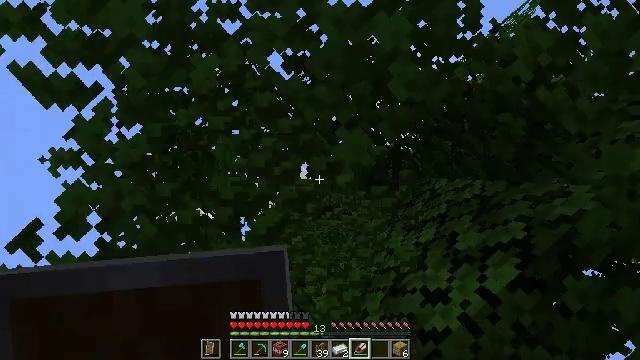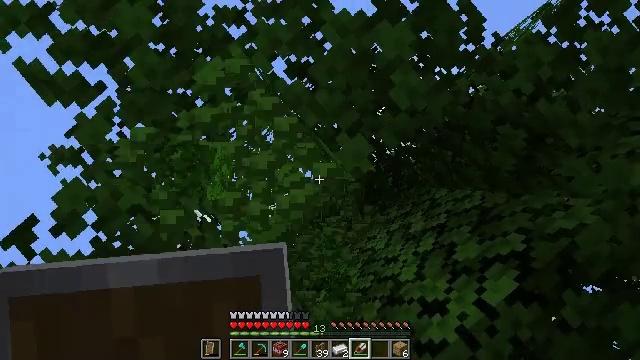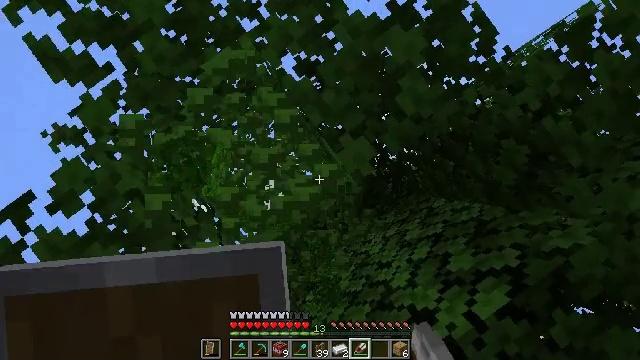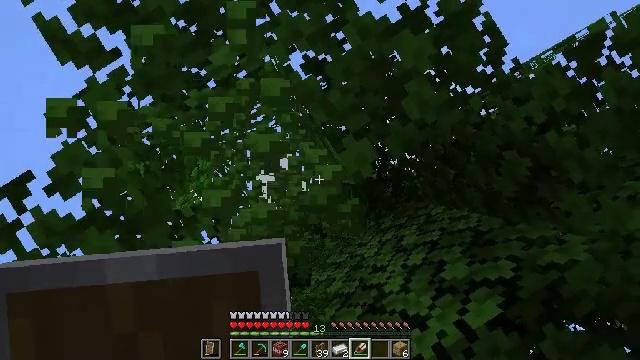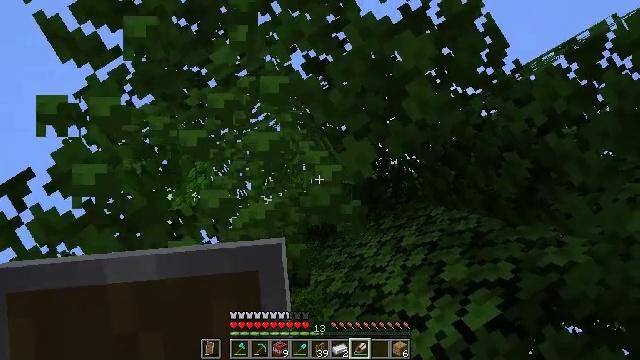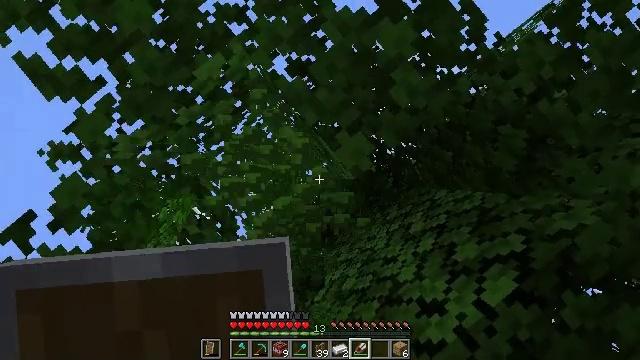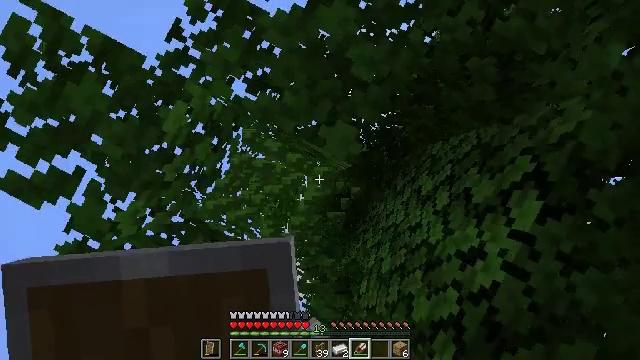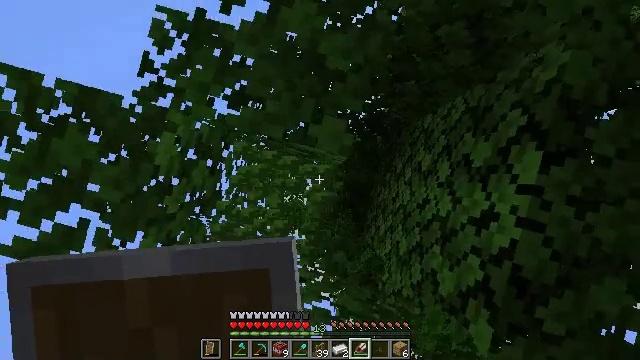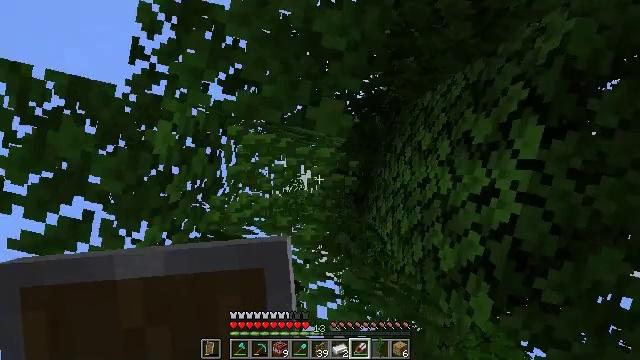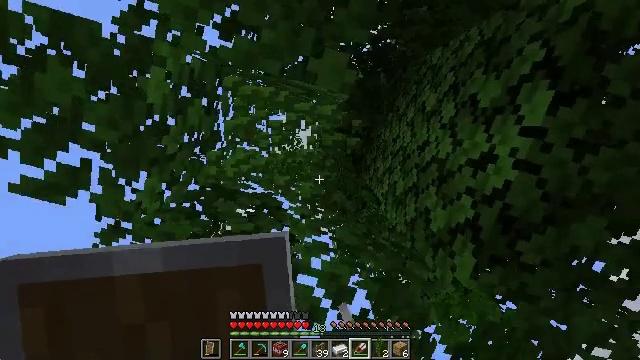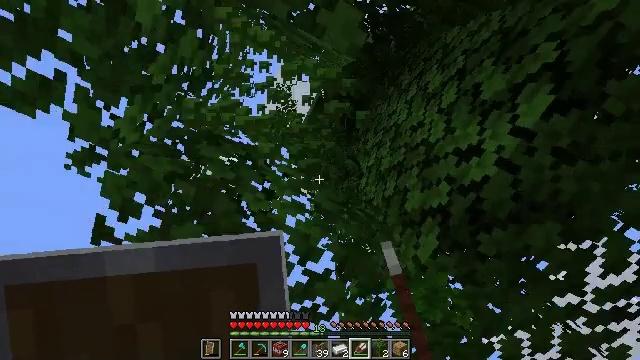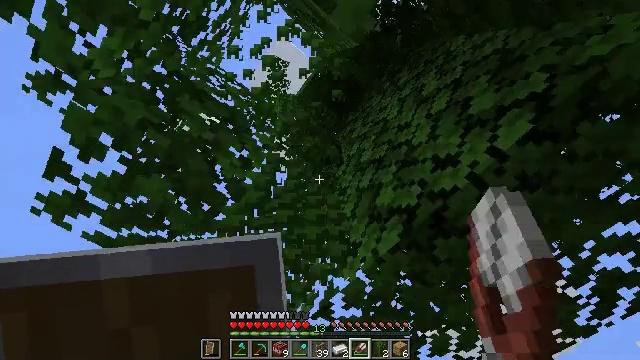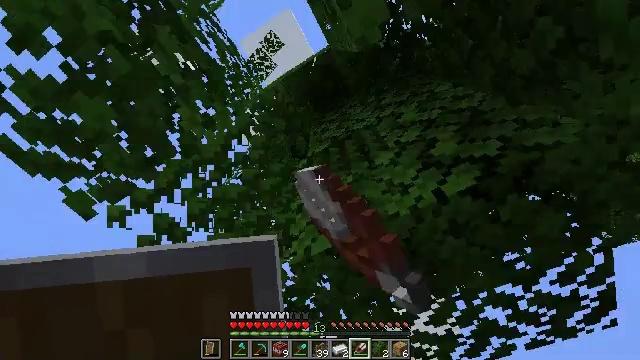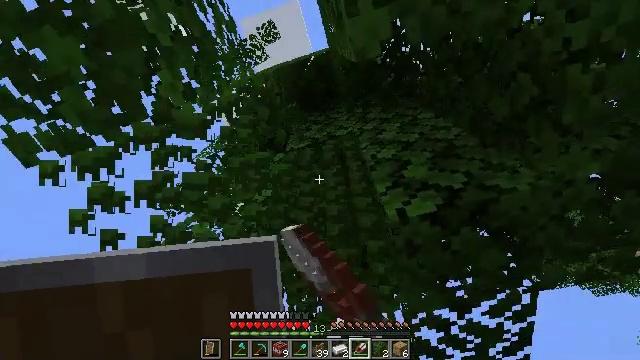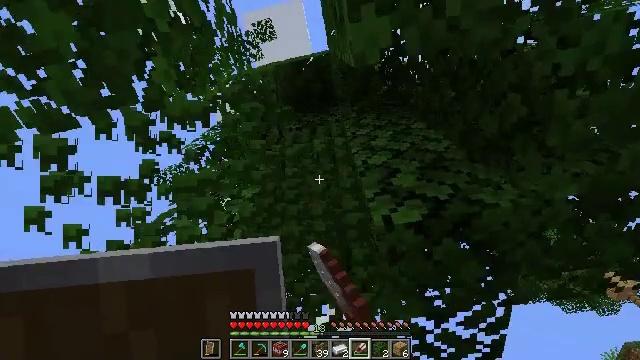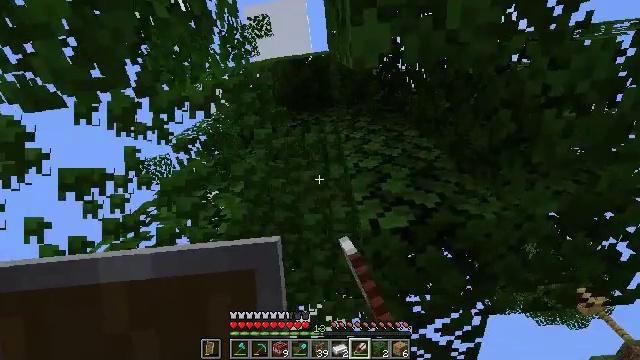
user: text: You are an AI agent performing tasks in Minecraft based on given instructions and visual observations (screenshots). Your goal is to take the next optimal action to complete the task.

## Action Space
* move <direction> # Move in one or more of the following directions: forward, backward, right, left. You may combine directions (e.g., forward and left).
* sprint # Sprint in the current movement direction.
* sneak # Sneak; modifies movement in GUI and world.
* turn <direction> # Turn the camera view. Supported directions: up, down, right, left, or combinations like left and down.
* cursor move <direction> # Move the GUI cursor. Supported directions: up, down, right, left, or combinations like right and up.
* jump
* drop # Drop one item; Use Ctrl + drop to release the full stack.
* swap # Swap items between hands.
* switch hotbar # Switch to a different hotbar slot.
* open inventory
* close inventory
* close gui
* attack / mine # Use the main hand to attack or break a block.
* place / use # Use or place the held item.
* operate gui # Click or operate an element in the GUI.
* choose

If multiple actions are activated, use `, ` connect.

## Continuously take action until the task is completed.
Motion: motion action
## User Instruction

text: Remove oak leaves from branches.
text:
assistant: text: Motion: turn right and up, attack / mine
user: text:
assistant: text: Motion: turn right and up, attack / mine
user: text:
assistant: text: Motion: turn right and up, attack / mine
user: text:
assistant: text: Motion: attack / mine
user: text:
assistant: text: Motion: turn left and up, attack / mine
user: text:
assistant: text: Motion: turn left and up, attack / mine
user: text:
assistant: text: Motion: turn left, attack / mine
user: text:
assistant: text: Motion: turn left and down, attack / mine
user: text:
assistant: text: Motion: turn right and down, attack / mine
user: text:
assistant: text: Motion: turn right and down, attack / mine
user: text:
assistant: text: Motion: turn right and down, attack / mine
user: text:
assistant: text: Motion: turn right and down, attack / mine
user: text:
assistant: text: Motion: turn right, attack / mine
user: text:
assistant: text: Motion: turn right, attack / mine
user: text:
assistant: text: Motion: turn right, attack / mine
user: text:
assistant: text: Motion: turn right, attack / mine
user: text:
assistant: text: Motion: turn right and down, attack / mine
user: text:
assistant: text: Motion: move forward and move left, turn right and down, attack / mine, jump
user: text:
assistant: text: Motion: move forward and move left, attack / mine, jump
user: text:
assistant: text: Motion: move forward and move left, attack / mine, jump
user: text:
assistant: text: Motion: move forward and move left, turn left and down, attack / mine, jump
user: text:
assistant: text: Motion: move forward and move left, turn left and down, attack / mine
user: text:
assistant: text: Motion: move forward and move left, attack / mine
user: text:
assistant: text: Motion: move forward and move left, turn right and up, attack / mine
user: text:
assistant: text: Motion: move forward and move left, turn right and up, attack / mine
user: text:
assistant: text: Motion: move forward and move left, turn right and up, attack / mine
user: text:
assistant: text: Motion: move forward, turn up, attack / mine
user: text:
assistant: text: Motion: turn left and up, attack / mine
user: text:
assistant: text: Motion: turn left, attack / mine
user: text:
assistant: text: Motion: turn left and down, attack / mine